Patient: sex M, age 64
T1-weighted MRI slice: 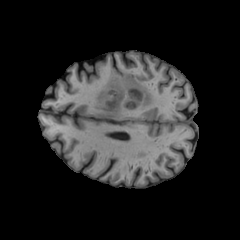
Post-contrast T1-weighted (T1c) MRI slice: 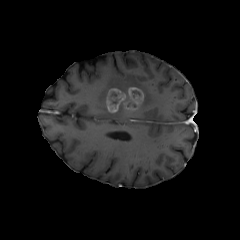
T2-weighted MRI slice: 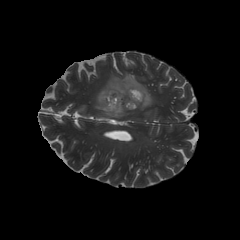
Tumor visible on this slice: yes
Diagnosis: Glioblastoma, IDH-wildtype
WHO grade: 4